Question: I'm developing a game engine. the room measures 10000 x 10000 points and the camera (a canvas) 800 x 600. the room represents a space infinity and objects that exceed limit reappear on the other side. the problem arises when the camera rectangle crosses at least one limit,
objects on the other side of the limit should appear as if it were a continuous space.
I've tried several ways to do this but none of them seems an elegant solution.
any ideas?

the four red boxes are the camera. the 4 blue boxes are the visible part of room
make objects is passed to the other side it's easy. but to calculate what objects draw and the offset applied to each of them (offset within the canvas).. my mind is in blank.
i need to find a optimal solution.
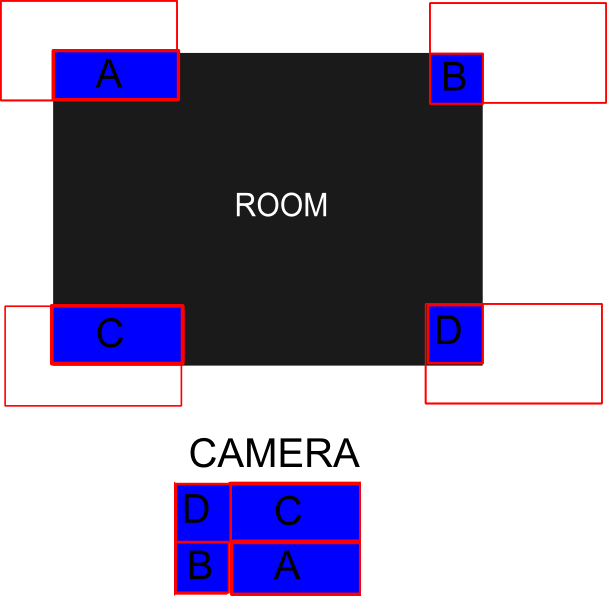
Answer: You could print the scene two times. Let's say the top border of the scene is inside your viewport: you print the scene once above that border and once below. You can do the same for the other borders. This can be optimized, obviously, but should work.